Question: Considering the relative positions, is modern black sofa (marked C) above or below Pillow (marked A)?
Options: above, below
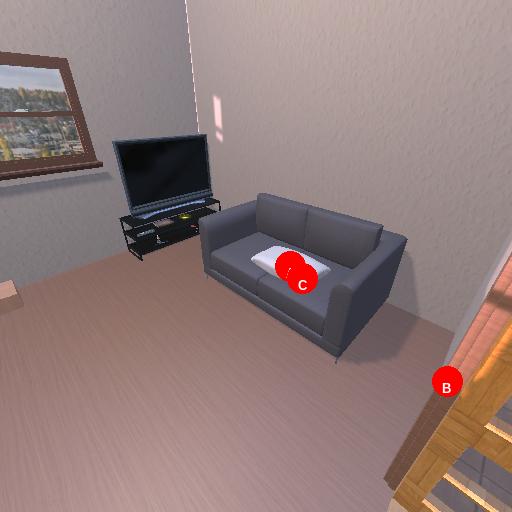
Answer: above